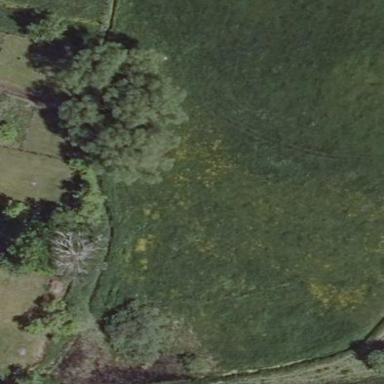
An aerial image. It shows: Beautiful wet meadow natural wetland.